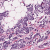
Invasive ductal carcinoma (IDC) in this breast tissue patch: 1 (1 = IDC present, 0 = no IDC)